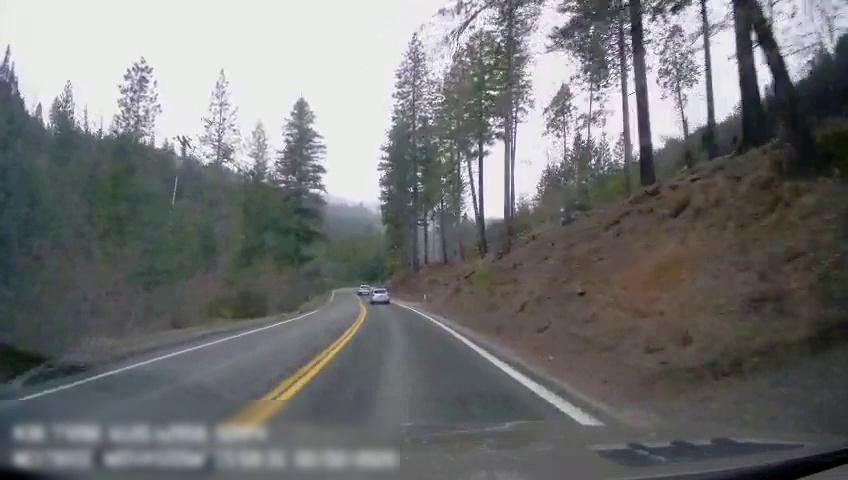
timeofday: Day
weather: Cloudy
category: Drivable Space
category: Vehicles | SUV
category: Vehicles | SUV
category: Lanes | Alternate Lane
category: Lanes | Current Lane
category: Lanes | Opposite Lane
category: Lanes | Opposite Lane